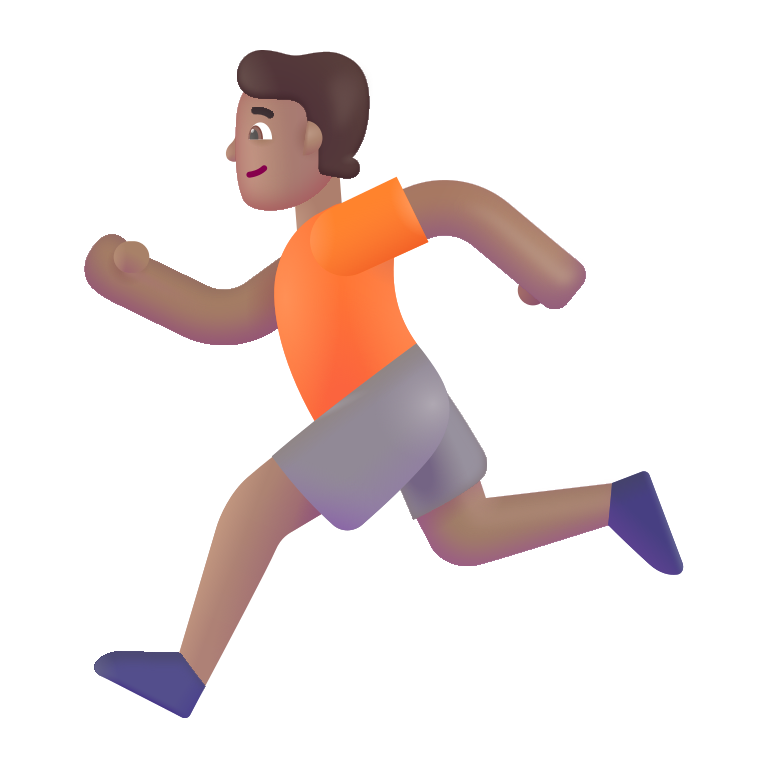
person running color